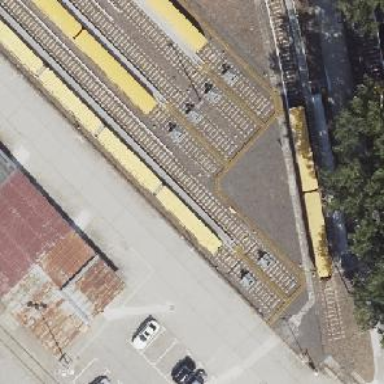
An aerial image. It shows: Yard with electrified rail at the bottom level.